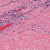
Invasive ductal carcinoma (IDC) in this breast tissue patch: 1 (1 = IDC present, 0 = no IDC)